Question: I am looking for something to show Time-line like Firebug
I just want something shown as in pic with RED rounded circle , not event calender
is there any JQuery plug-in available for this.
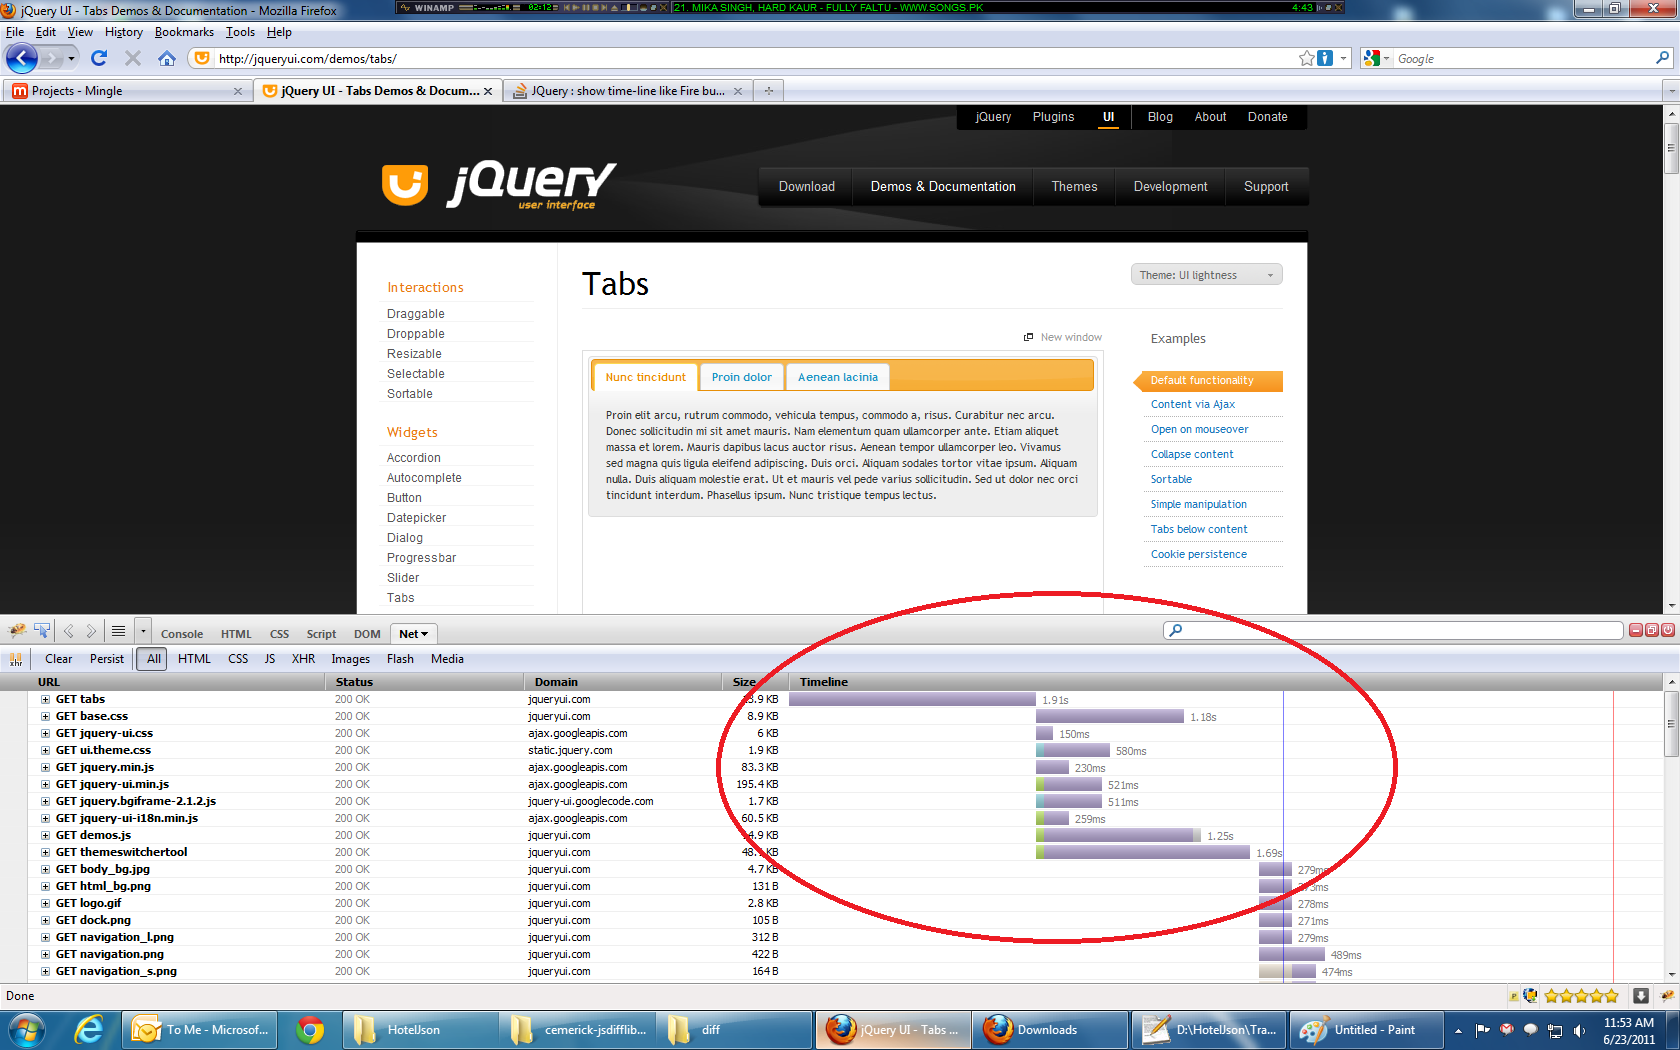
Answer: <URL> is definitely your best option, but what are you trying to accomplish with this exactly? We could give you a better answer with more context. You may be able to write it yourself fairly easily.
<URL> about how to create a timeline driven event system as well.